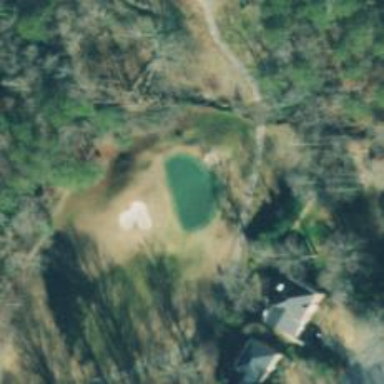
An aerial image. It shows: Golf hole.